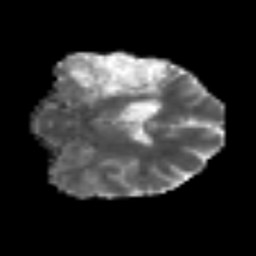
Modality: MD
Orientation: coronal
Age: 54
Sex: male
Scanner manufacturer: siemens
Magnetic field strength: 3 T
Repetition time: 6.1 s
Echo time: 0.101 s